Question: I'm using the Application.MessageBox to show messages on my VCL application, but when the application had a vcl style applied the message window is shown with the windows style instead of the current vcl style.
Sample code
'''
Application.MessageBox('Hello World', 'Hello', MB_OK + MB_ICONINFORMATION);
'''
Sample Image

How I can show a message box with the current vcl style?
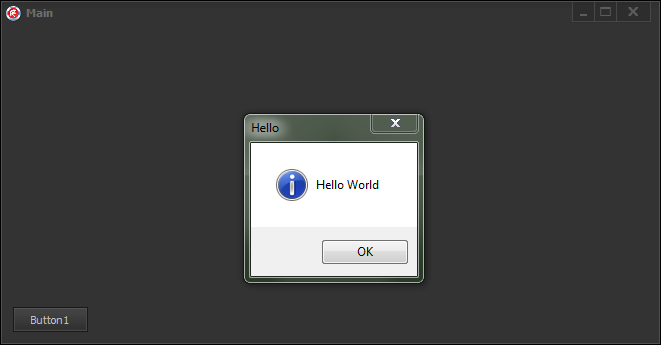
Answer: The Application.MessageBox function internally call the <URL> WinAPi function, that window is not a form created by delphi so can't be skinned with the Vcl styles. Instead you must use one of the dialogs classes and functions declarated in the Vcl.Dialogs unit like the 'MessageDlg' function.
'''
MessageDlg('Hello World', mtInformation, [mbOK], 0);
'''